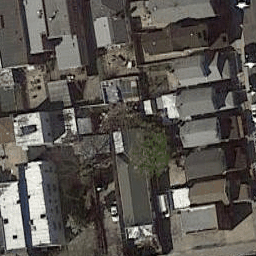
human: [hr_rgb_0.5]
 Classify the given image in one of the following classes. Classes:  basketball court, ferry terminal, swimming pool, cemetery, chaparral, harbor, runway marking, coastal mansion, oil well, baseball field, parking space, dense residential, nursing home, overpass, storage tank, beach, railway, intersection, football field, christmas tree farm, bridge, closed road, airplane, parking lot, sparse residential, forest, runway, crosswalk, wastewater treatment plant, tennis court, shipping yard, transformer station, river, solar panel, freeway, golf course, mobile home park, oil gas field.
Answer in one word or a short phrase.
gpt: dense residential